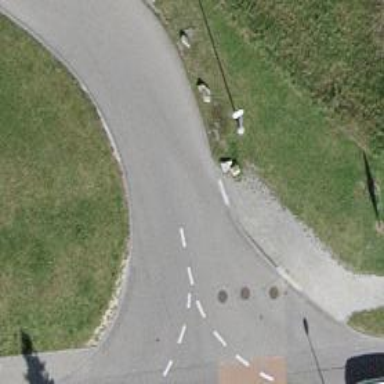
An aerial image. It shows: Block barrier.